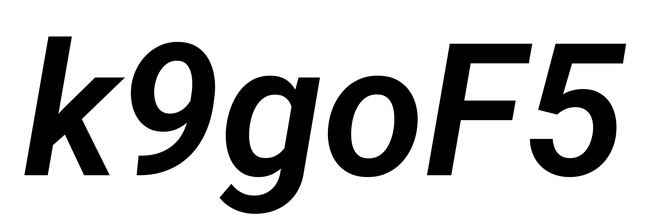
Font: Roboto-Italic_SemiBold_Italic